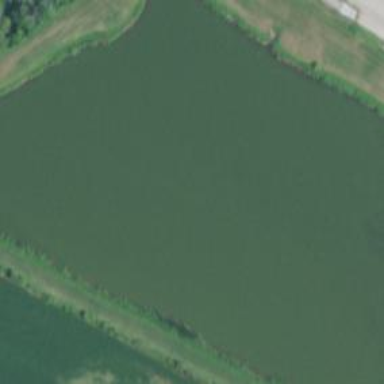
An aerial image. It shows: Pond with natural water.